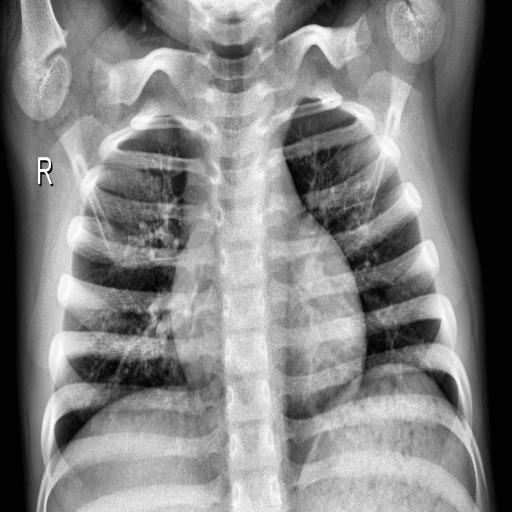
Finding: NORMAL